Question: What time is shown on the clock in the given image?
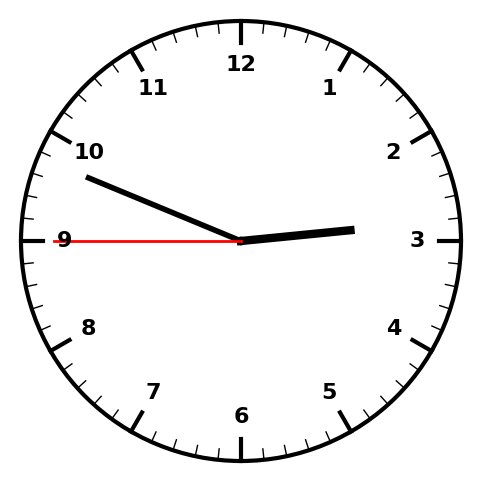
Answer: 02:48:45